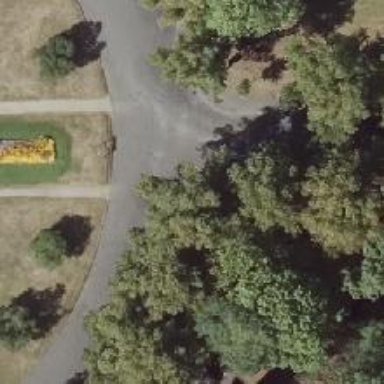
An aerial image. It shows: Compacted footway.